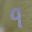
Label: 9